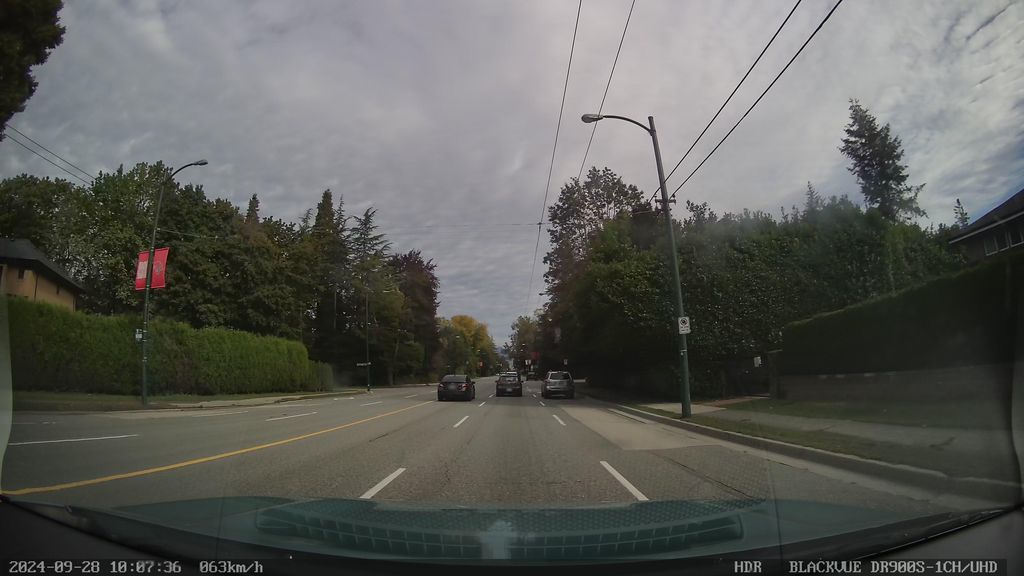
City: vancouver